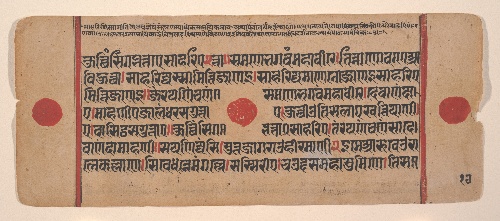
Date: 15th century
Object type: Folio
Classification: Paintings
Medium: Ink, opaque watercolor, and gold on paper
Culture: India (Gujarat)
Dimensions: 4 3/8 x 10 5/8 in. (11.1 x 27 cm)
Department: Asian Art
Credit line: Rogers Fund, 1955
Accession year: 1955
Repository: Metropolitan Museum of Art, New York, NY